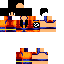
A female human skin with medium skin, wearing brown long hair dressed in a blue hoodie and blue pants, featuring a closed mouth.